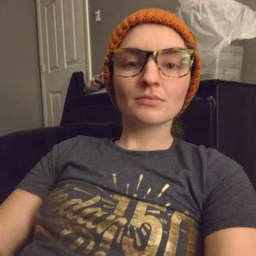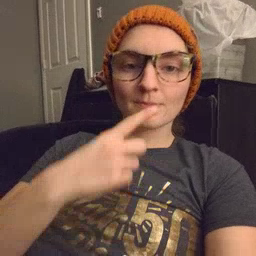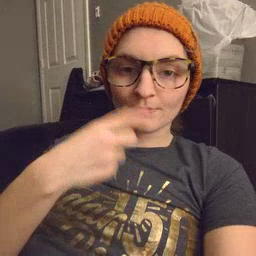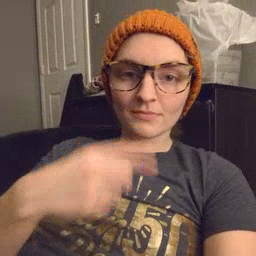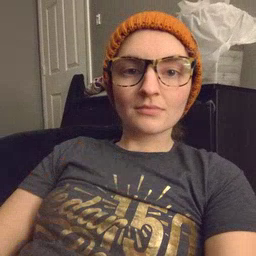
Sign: lips